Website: crate-barrel
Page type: delivery-shipping
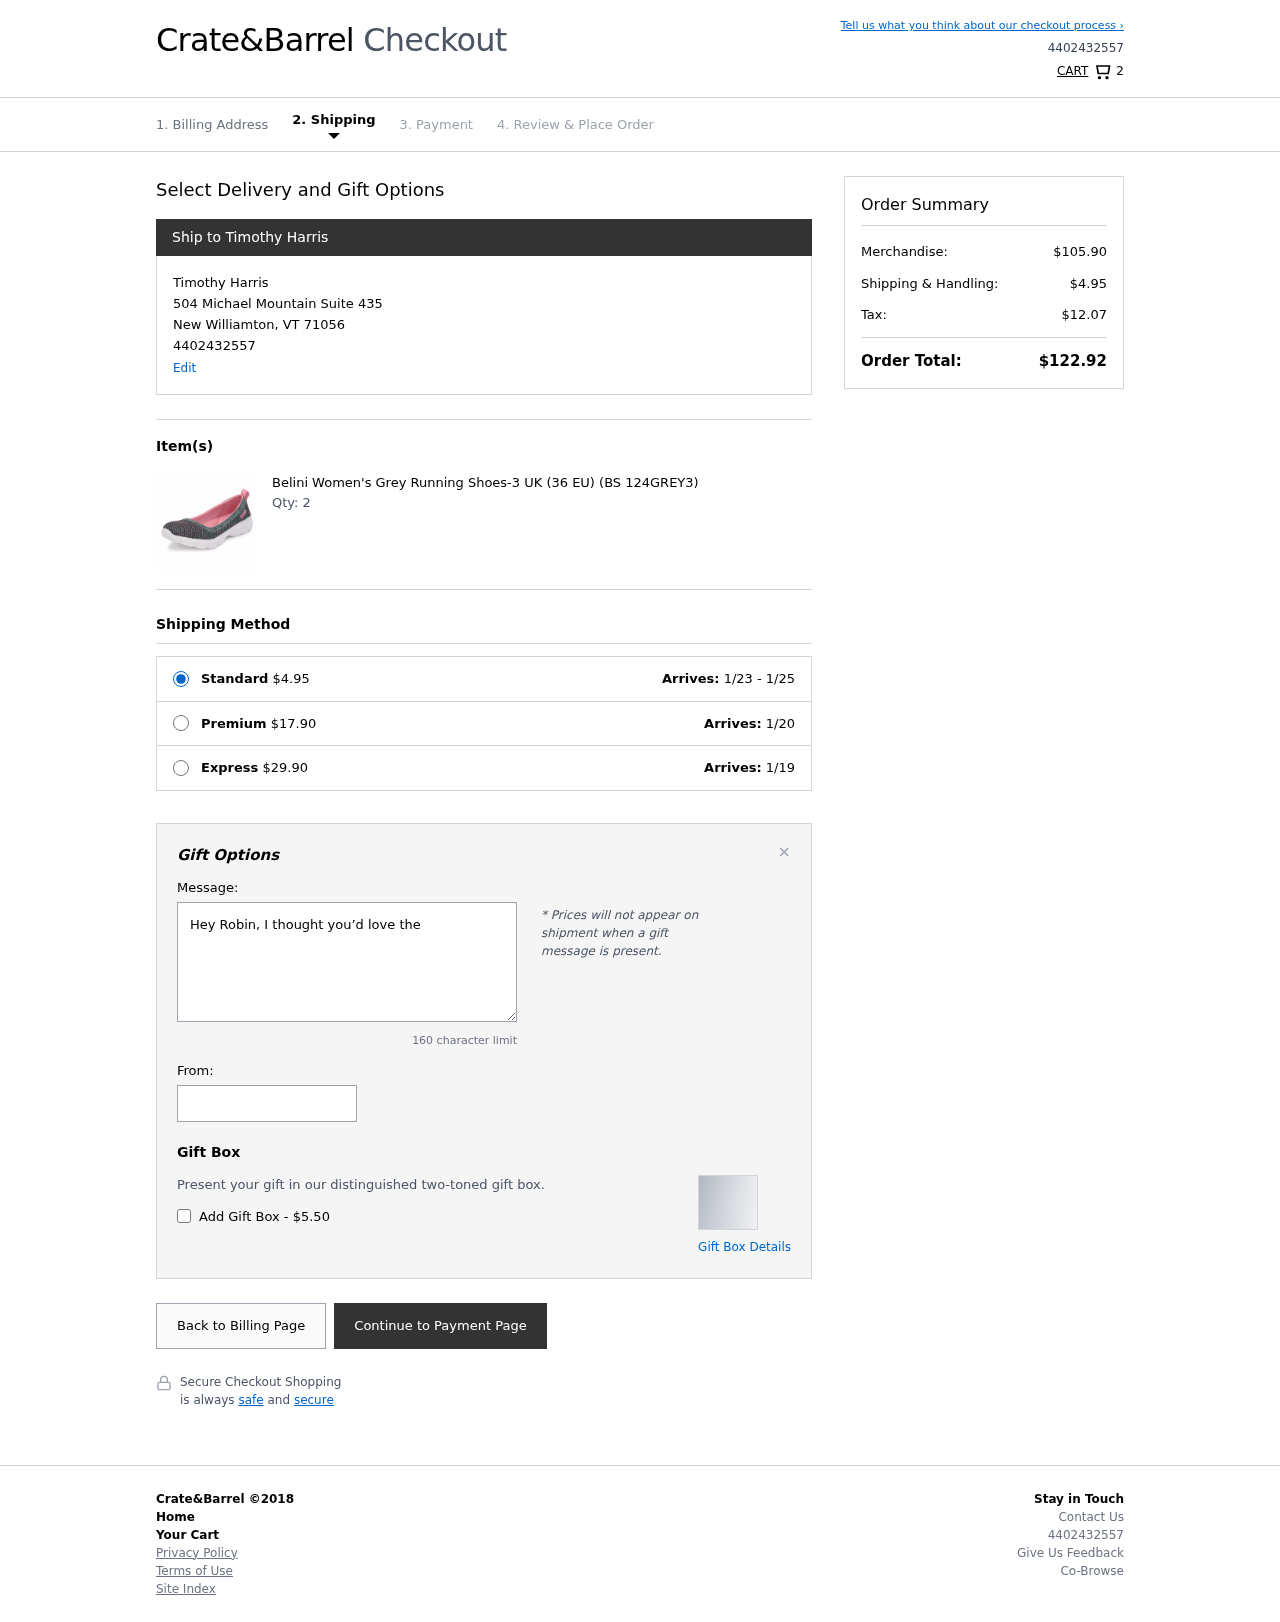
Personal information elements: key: PII_CITY
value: New Williamton
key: PII_FULLNAME
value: Timothy Harris
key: PII_PHONE
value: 4402432557
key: PII_POSTCODE
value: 71056
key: PII_STATE_ABBR
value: VT
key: PII_STREET
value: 504 Michael Mountain Suite 435
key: PII_FIRSTNAME
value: Timothy
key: PII_LASTNAME
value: Harris
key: PII_FULLNAME2
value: Timothy Harris
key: PII_FULLNAME3
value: Timothy Harris
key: PII_FIRSTNAME2
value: Timothy
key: PII_FIRSTNAME3
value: Timothy
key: PII_LASTNAME2
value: Harris
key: PII_LASTNAME3
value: Harris
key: PII_FIRSTNAME_DERIVED
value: Timothy
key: PII_LASTNAME_DERIVED
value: Harris
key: PII_FULLNAME_DERIVED
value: Timothy Harris
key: PII_NAME_FULL_DERIVED
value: Timothy Harris
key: PII_PHONE_LINE
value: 2557
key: PII_PHONE_SUFFIX
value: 2557
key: PII_PHONE2
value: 4402432557
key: PII_PHONE3
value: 4402432557
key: PII_PHONE_NUMERIC
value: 4402432557
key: PII_PHONE_LINE_NUMERIC
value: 2557
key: PII_PHONE_SUFFIX_NUMERIC
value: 2557
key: PII_PHONE2_NUMERIC
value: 4402432557
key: PII_PHONE3_NUMERIC
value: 4402432557
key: PII_PHONE_DIGITS
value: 4402432557
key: PII_PHONE_LAST4
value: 2557
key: PII_GIFT_MESSAGE
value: Hey Robin, I thought you’d love these new running shoes for those morning jogs! Can’t wait to see you smash your goals in style. Enjoy every step!
Timothy
Product elements: key: PRODUCT1_NAME
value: Belini Women's Grey Running Shoes-3 UK (36 EU) (BS 124GREY3)
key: PRODUCT1_QUANTITY
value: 2
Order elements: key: ORDER_NUM_ITEMS
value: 2
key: ORDER_SHIPPING_COST
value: $4.95
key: ORDER_DELIVERY_DATE
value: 1/23 - 1/25
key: PREMIUM_SHIPPING_COST
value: $17.90
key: PREMIUM_DELIVERY_DATE
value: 1/20
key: EXPRESS_SHIPPING_COST
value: $29.90
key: EXPRESS_DELIVERY_DATE
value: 1/19
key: ORDER_SUBTOTAL
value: $105.90
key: ORDER_SHIPPING_COST2
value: $4.95
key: ORDER_TAX
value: $12.07
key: ORDER_TOTAL
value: $122.92